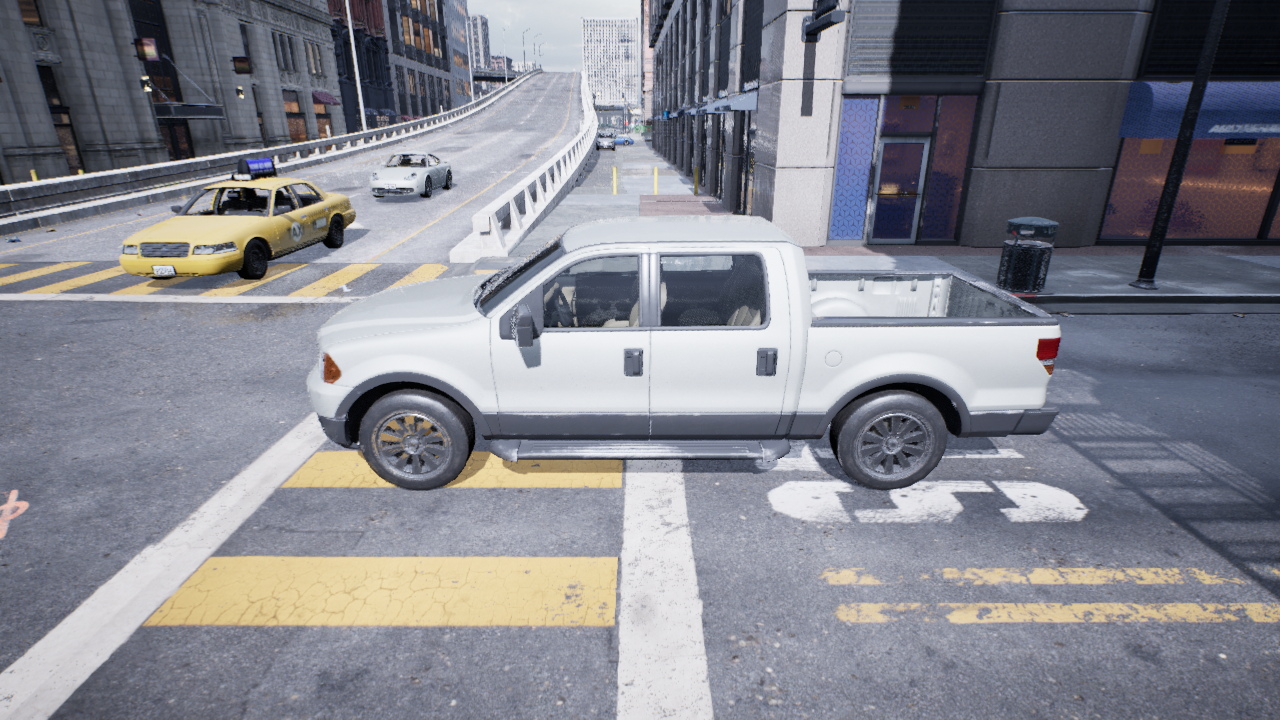
Venue: residential
Lighting: overcast
Vehicle rig: pickup